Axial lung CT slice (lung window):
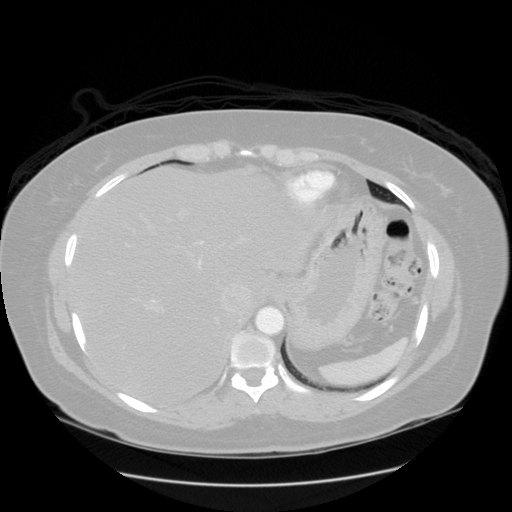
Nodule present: no